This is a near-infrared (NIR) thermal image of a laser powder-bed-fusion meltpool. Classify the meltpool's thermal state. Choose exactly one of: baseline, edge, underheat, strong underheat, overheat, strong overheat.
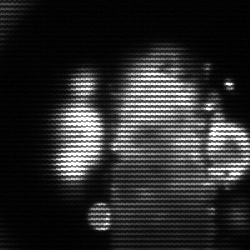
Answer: strong underheat